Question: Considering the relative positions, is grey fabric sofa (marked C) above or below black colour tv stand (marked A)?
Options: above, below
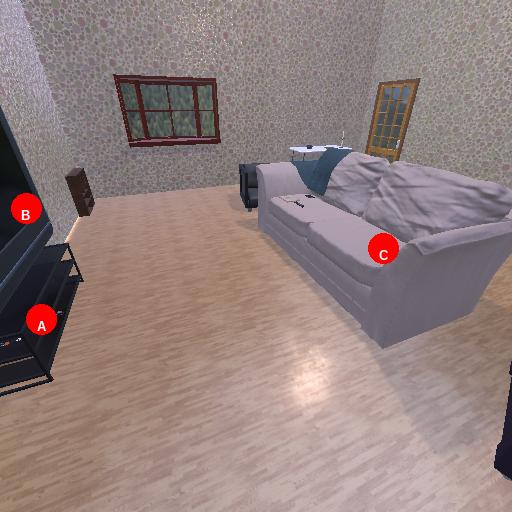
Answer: above